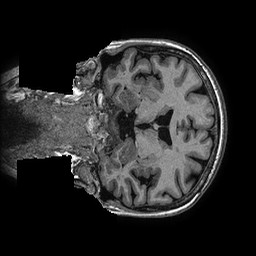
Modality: T1w
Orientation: coronal
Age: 62
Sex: female
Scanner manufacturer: ge
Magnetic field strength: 3 T
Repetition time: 0.006952 s
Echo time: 0.00292 s